Aerial crown-view tile of a tropical tree (Barro Colorado Island, Panama), acquired 20240813:
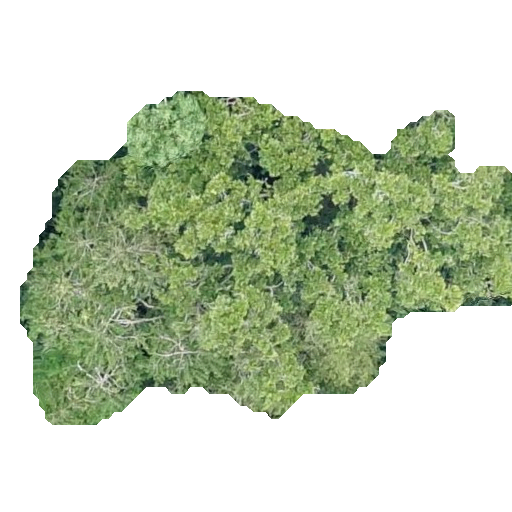
Species: Genipa americana
GBIF accepted scientific name: Genipa americana
Crown area: 178.076 m²